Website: bh-photo
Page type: payment
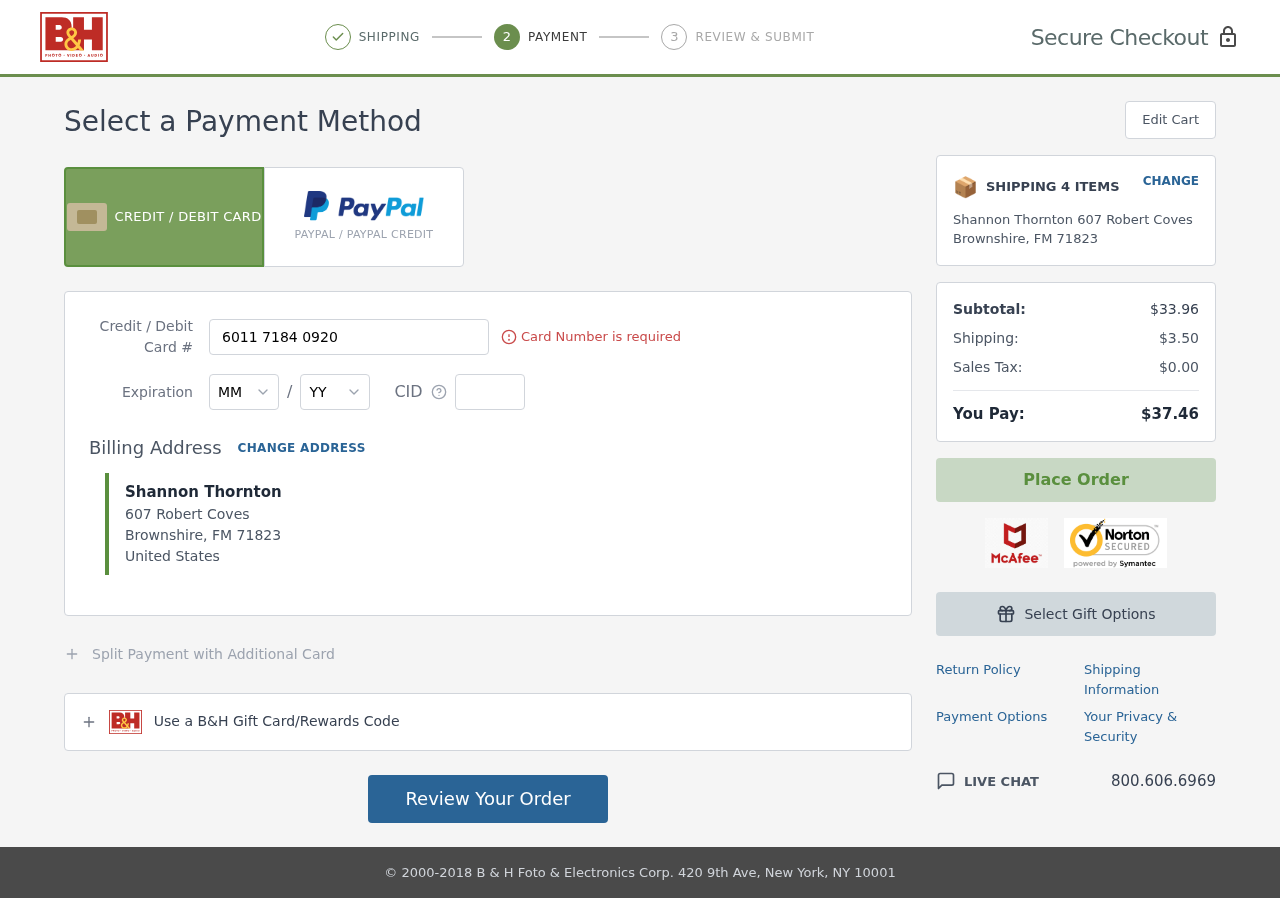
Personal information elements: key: PII_CARD_CVV
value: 108
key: PII_CARD_EXPIRY_MONTH
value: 06
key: PII_CARD_EXPIRY_YEAR
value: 26
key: PII_CARD_NUMBER
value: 6011 7184 0920 1358
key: PII_CITY
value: Brownshire
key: PII_COUNTRY
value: United States
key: PII_FULLNAME
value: Shannon Thornton
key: PII_POSTCODE
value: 71823
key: PII_STATE_ABBR
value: FM
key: PII_STREET
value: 607 Robert Coves
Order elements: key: ORDER_NUM_ITEMS
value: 4
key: ORDER_SUBTOTAL
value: $33.96
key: ORDER_SHIPPING_COST
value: $3.50
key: ORDER_TAX
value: $0.00
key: ORDER_TOTAL
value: $37.46